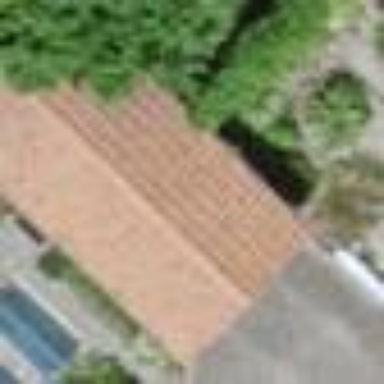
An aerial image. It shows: Garage.